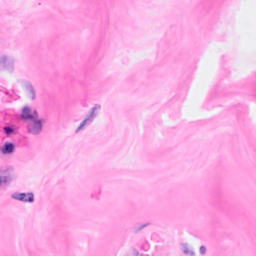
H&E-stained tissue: Breast